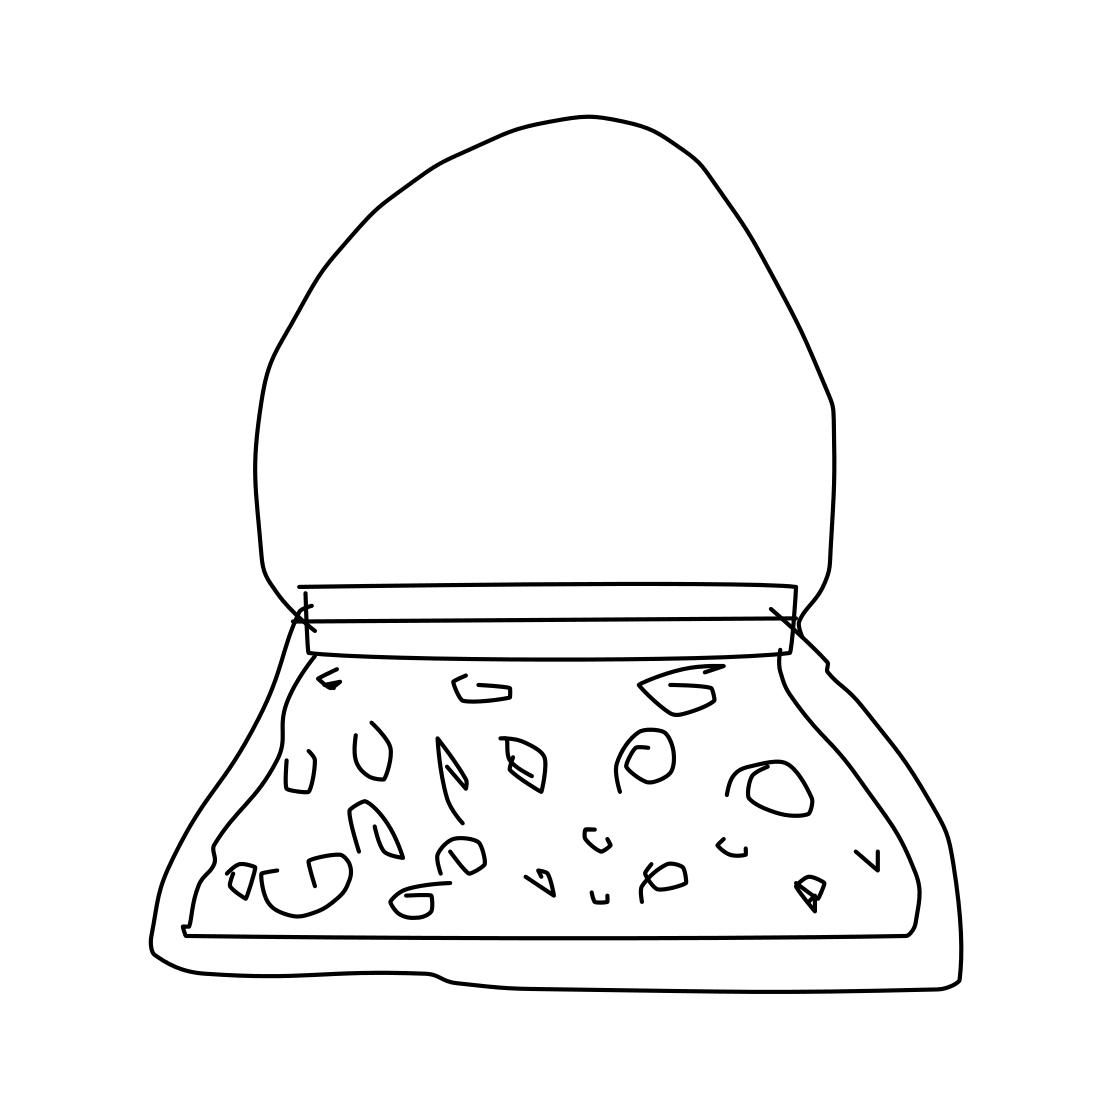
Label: purse